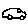
Label: car